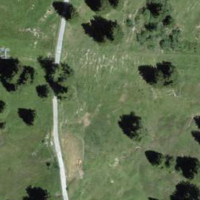
EUNIS habitat code: 23
Species observed at this site:
Hieracium villosum